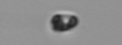
Label: nanoplankton_mix